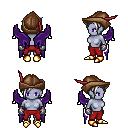
a pixel art fantasy rpg character, female body template, dark elf, purple skin, purple wings, red pants, white pixie cut hairstyle, leather cap, metal gloves, gold boots, four views (front, back, left, right), 2x2 character sprite sheet, small pixel art, hard edges, no anti-aliasing